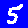
Digit: 5